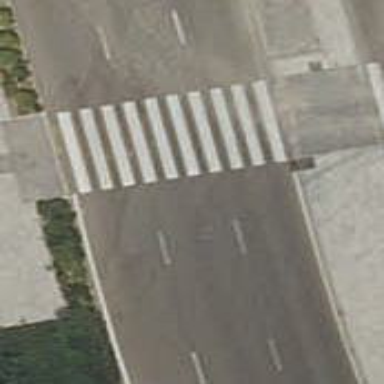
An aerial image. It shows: Uncontrolled crossing on the road.